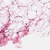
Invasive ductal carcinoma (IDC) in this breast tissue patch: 0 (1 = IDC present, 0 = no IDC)